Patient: sex F, age 56
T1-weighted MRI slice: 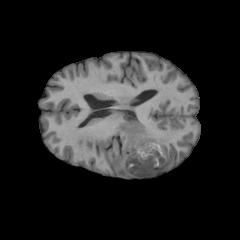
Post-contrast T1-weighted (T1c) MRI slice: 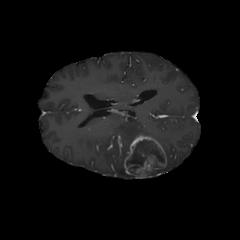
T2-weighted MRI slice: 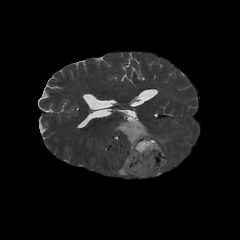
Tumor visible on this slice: yes
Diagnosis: Glioblastoma, IDH-wildtype
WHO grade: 4